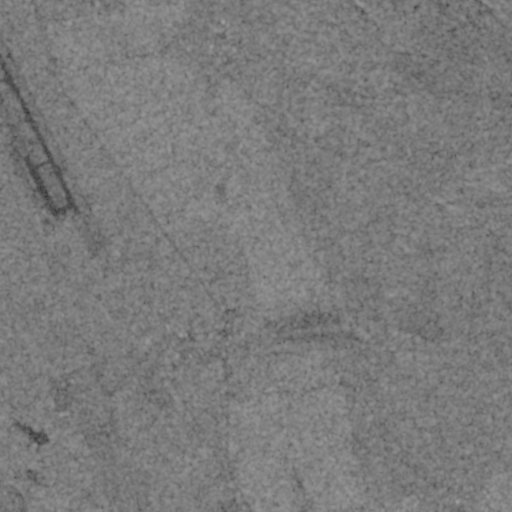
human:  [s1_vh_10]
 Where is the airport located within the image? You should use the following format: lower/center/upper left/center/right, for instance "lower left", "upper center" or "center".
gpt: The airport is located in the upper left of the image.
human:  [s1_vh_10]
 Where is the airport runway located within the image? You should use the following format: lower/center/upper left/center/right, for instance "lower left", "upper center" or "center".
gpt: The airport runway is located in the upper left of the image.
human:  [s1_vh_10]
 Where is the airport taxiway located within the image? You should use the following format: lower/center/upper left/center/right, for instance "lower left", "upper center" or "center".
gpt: The airport taxiway is located in the upper left of the image.
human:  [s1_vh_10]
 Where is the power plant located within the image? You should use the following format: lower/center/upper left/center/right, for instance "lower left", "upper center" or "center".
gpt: There is no power plant in the image.

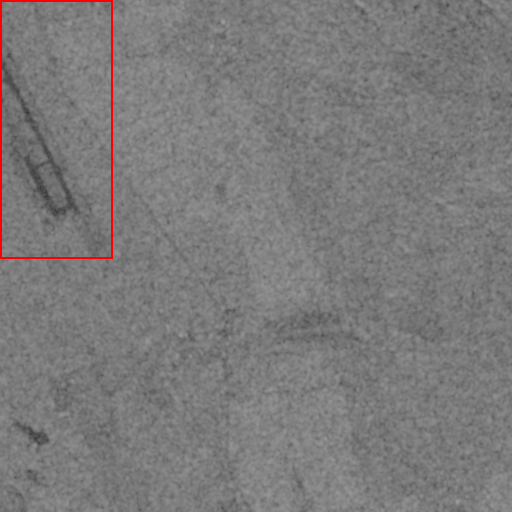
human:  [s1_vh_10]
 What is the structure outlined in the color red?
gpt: The structure outlined in red is an airport.
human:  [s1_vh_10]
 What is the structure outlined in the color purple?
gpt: There is no purple outline.